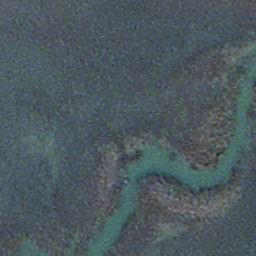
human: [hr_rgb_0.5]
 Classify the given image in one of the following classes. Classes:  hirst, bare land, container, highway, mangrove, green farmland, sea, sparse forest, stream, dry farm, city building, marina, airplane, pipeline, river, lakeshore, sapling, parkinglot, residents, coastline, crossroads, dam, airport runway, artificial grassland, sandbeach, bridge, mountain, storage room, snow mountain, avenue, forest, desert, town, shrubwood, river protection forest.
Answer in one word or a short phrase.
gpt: stream